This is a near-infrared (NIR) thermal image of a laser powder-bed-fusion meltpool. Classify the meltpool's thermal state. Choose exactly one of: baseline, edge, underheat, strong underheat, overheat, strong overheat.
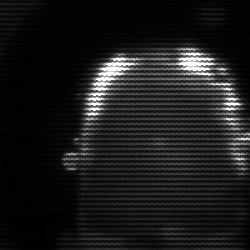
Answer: baseline